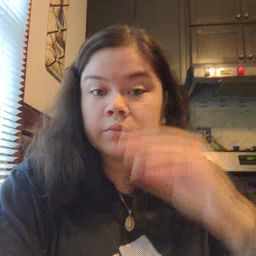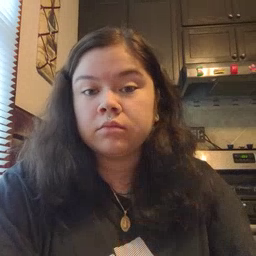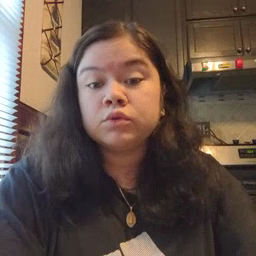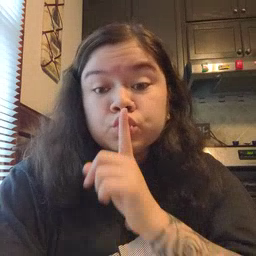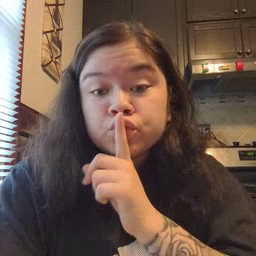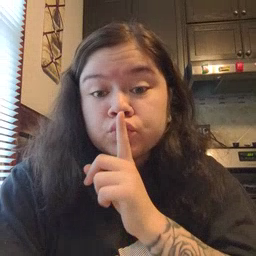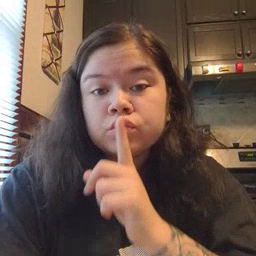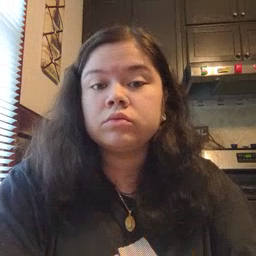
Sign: shhh